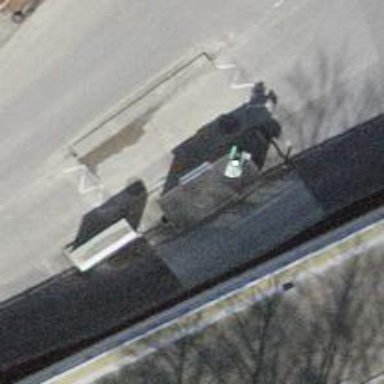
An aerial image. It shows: Fuel vending machine.